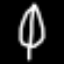
Label: leaf